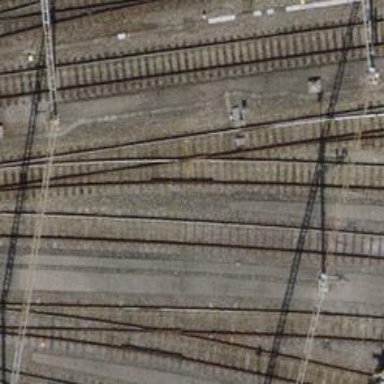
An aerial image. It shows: Railway yard with single rail track. The electrified track has contact line for power supply.